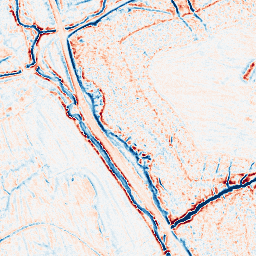
Category: edge_preserving
Decomposition family: bilateral
Decomposition parameters: d: 9
sigma_color: 50
sigma_space: 150
Upsampling method: quintic
Upsampling parameters: scale: 4
Upsampling scale: 4